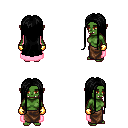
a pixel art fantasy rpg character, female body template, orc, green skin, pink cape, robe skirt, black extra-long hairstyle, gold gloves, four views (front, back, left, right), 2x2 character sprite sheet, small pixel art, hard edges, no anti-aliasing